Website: home-depot
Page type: billing-address
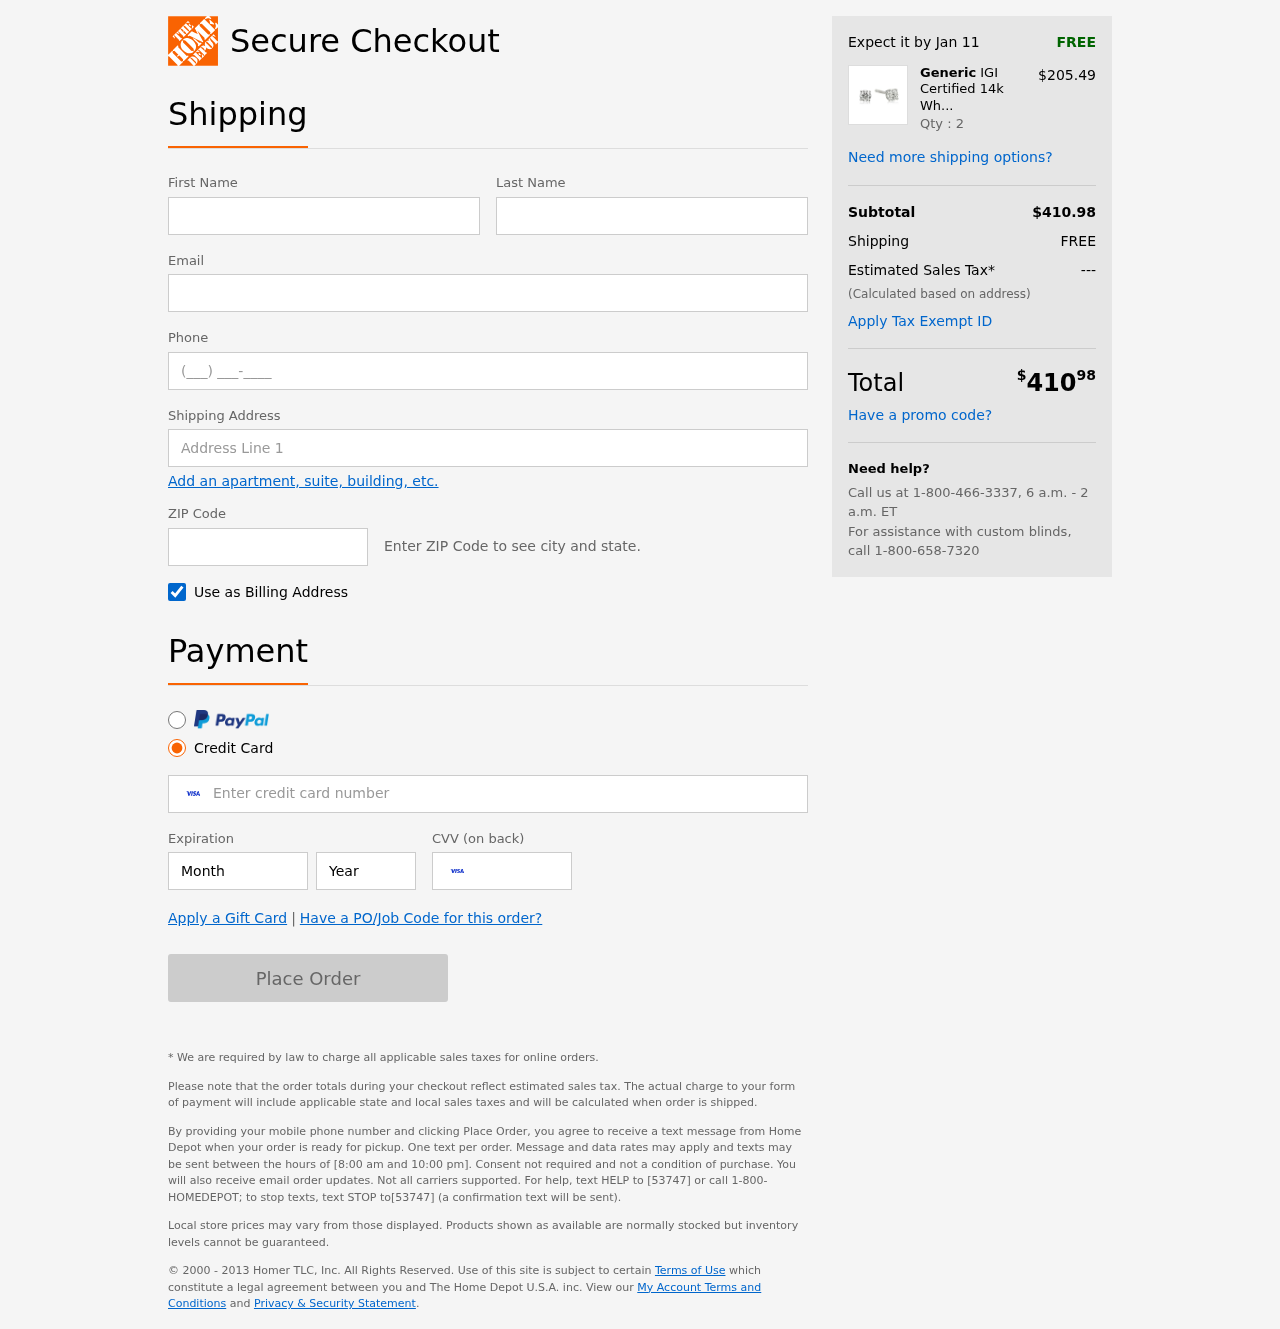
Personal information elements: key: PII_FIRSTNAME
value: Traci
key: PII_LASTNAME
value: Reeves
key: PII_EMAIL
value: traci.reeves@hotmail.com
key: PII_PHONE
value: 3748628115
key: PII_STREET
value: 7003 Alyssa Mission
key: PII_POSTCODE
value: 46483
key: PII_CARD_NUMBER
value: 4749 2513 0473 1695
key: PII_CARD_EXPIRY_MONTH
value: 02
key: PII_CARD_CVV
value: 481
Product elements: key: PRODUCT1_BRAND
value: Generic
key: PRODUCT1_NAME
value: IGI Certified 14k White Gold Round-Cut Diamond Studs (1/4 cttw, H-I Color, I1 Clarity)
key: PRODUCT1_PRICE
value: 205.49
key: PRODUCT1_QUANTITY
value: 2
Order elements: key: ORDER_DELIVERY_DATE
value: Jan 11
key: ORDER_SUBTOTAL
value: $410.98
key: ORDER_SHIPPING_COST
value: FREE
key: ORDER_TAX
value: ---
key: ORDER_TOTAL2
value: $41098